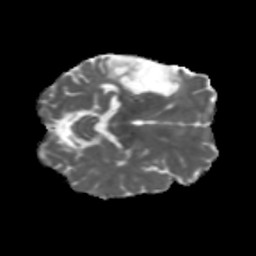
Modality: MD
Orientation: axial
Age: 36
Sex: female
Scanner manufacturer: siemens
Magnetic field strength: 3 T
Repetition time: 5.47 s
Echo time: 0.0854 s